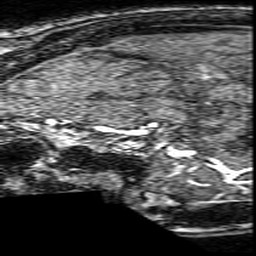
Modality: angio
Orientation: sagittal
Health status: ill
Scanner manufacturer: philips
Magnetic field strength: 3 T
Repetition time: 0.01863 s
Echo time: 0.003454 s